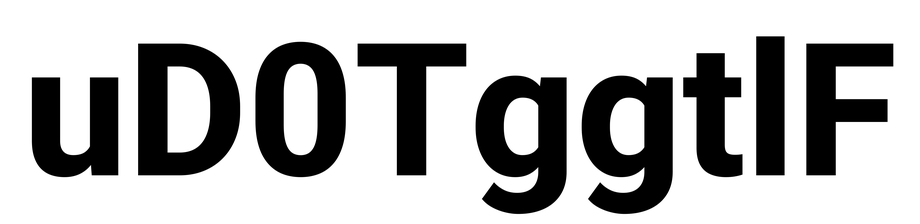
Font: Roboto_ExtraBold